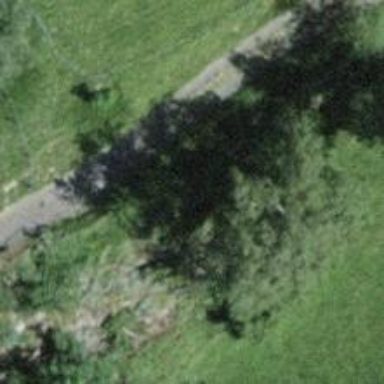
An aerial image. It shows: Track road with grade3 tracktype.